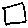
Label: square